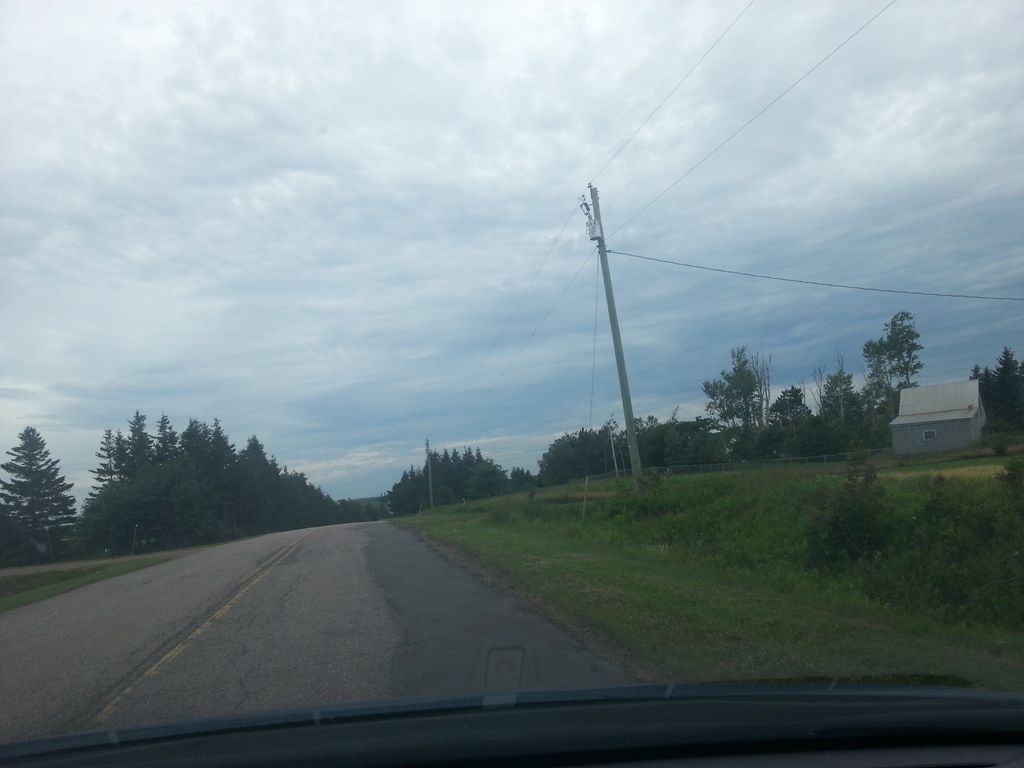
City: charlottetown